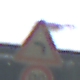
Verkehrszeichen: KurveLinks
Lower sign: Geschwindigkeit90
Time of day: MorningAfternoon
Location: Roofed (Special)
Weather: NotSpecified
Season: NotSpecified
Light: Artificial